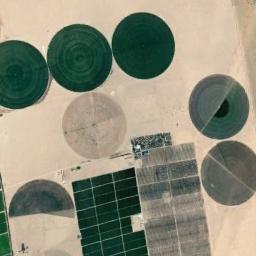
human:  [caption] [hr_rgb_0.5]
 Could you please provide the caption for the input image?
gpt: Several green and tan mixed circular fields with semicircles .

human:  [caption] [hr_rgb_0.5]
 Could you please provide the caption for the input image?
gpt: Several green circular farmlands and a khaki circular farmlands are on the wasteland while some green and khaki rectangular farmlands beside .

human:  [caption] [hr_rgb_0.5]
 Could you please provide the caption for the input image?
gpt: Some circular fields contain half a ring .

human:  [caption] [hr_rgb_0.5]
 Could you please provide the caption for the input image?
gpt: There are some green circle farmland and square farmland .

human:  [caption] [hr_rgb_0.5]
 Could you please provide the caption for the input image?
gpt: There are some circular farmlands of the same size arranged neatly .